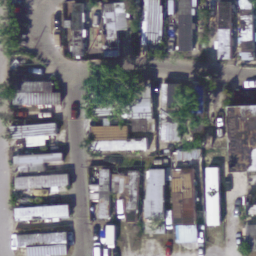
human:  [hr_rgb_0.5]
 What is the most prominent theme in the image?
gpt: mobile home park